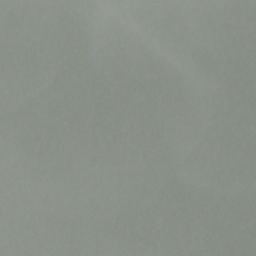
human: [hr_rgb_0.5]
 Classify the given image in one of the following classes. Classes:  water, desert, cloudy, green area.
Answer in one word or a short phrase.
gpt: cloudy